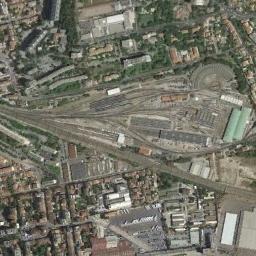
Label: railway_station